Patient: sex F, age 55
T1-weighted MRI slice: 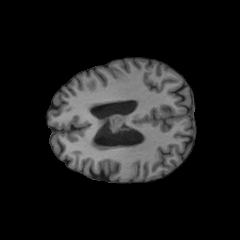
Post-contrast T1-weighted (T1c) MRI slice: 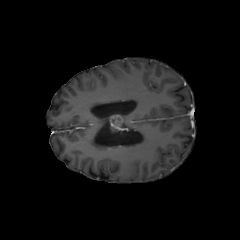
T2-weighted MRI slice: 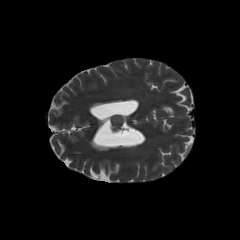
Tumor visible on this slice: yes
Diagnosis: Glioblastoma, IDH-wildtype
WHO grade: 4